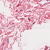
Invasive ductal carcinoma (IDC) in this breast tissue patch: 0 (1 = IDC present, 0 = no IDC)